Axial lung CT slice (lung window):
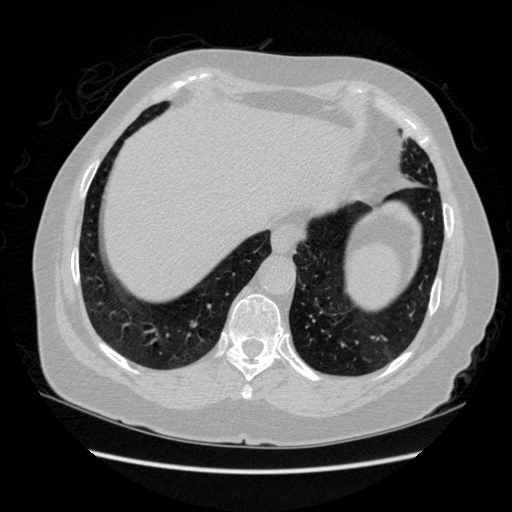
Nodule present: no